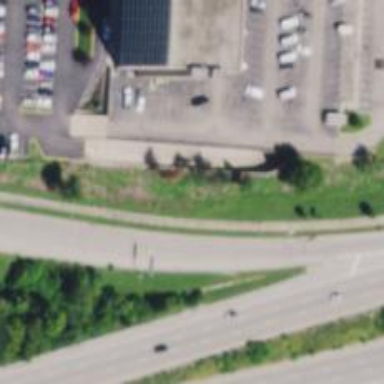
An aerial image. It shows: Separate sidewalk adjacent to motorway link.